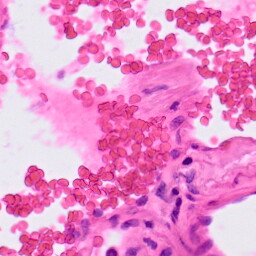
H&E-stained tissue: Lung